Question: When you click on the add button in a lightswitch application, the default pop-up window will appear. Is there any way how to remove the by-default generated "Created","Created by", "Modified", "Modified By" lines? (Other than creating a custom add details window).
I am talking about these ones:

I have found this link <URL> where the person says something about the metadata. Is it the right way to go? If yes, how do I access the metadata and where exactly do I put that code?
I am using Visual Studio 2013 and doing the app in C#.
Thanks in advance.
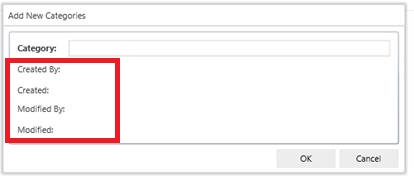
Answer: For anyone who would be stuck with this as well in the future - you have to right-click on the table in the server part, select "open with" and select "Automatic Editor Selector (XML)". You have to then scroll to EntityProperty and add "" attribute to it, as described in the link I posted in the original question. Then save the XML and reload the project. This will hide these fields when adding a data to this table.
Make sure to back up your project before doing so in case something goes wrong.